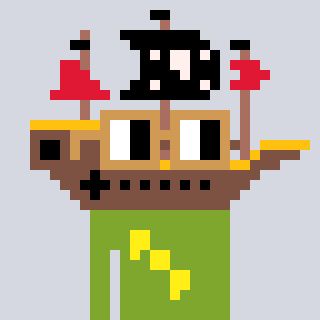
a pixel art character with square brown glasses, a pirateship-shaped head and a slimegreen-colored body on a cool background